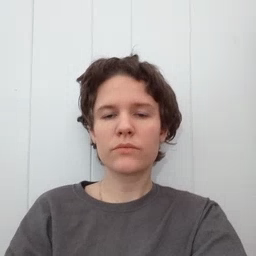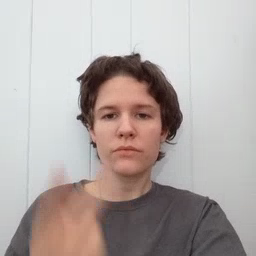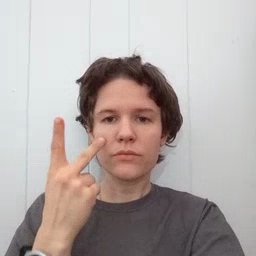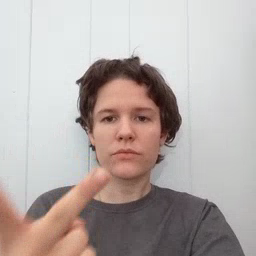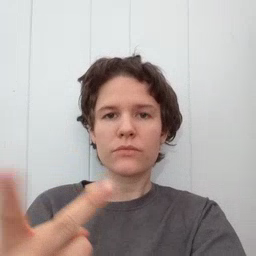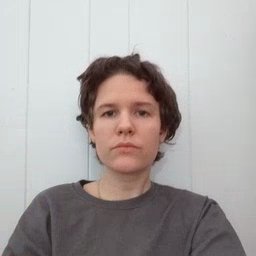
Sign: see